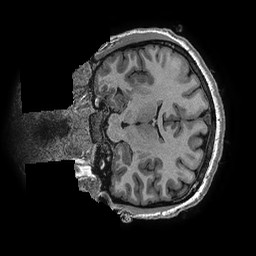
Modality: T1w
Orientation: coronal
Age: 23
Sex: female
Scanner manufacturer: ge
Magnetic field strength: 3 T
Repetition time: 0.006952 s
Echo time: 0.00292 s